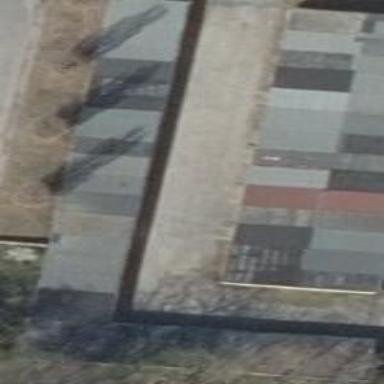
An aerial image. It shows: Garage.